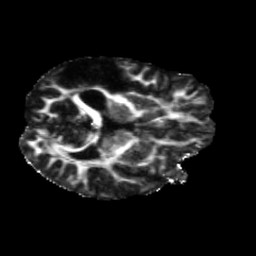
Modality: FA
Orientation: axial
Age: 47
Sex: male
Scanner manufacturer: siemens
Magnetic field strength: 3 T
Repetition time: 5.47 s
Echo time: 0.0854 s